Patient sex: M
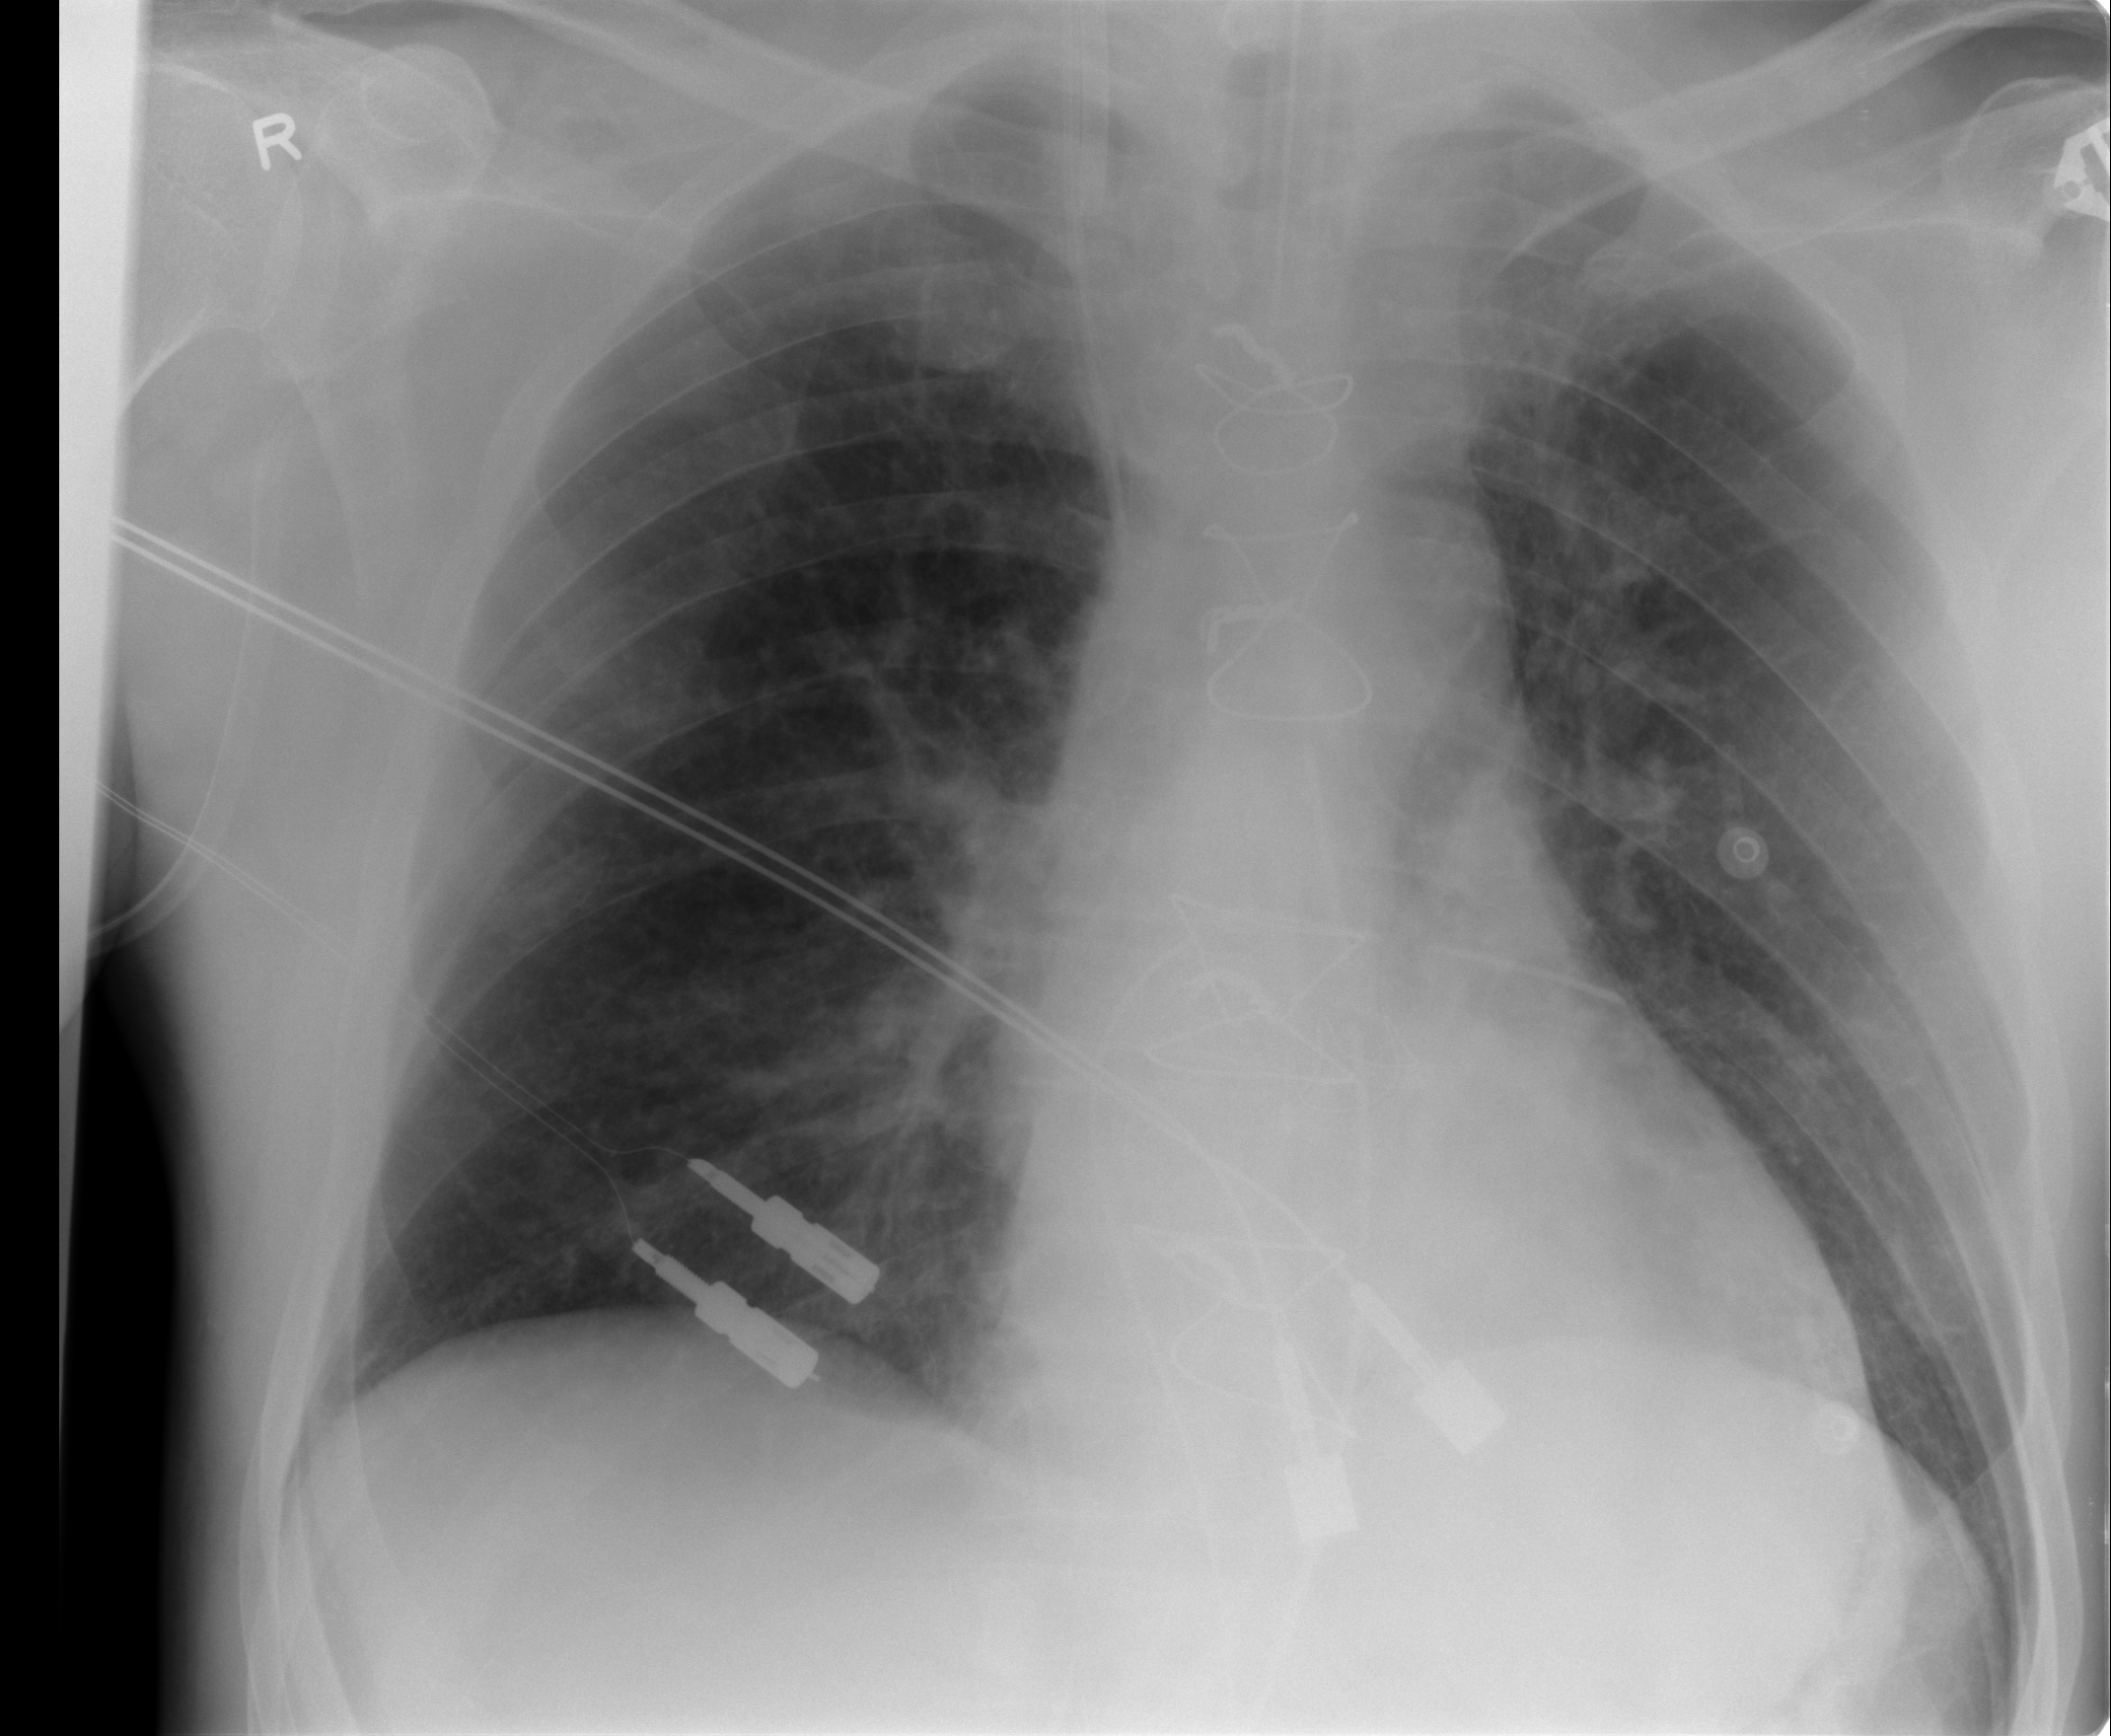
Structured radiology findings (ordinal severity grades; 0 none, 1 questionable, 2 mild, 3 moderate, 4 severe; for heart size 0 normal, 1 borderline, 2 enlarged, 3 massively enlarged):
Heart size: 0
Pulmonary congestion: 2
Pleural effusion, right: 0
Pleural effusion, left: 0
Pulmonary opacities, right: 0
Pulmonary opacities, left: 0
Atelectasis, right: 0
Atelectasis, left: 0